Question: My Access database (2007) has Four tables; Customer, Supplier, Account, and AccountAgeing
AccountAgeing has a composite key made up of the foreign keys of two of the other tables, plus a date. i.e.;
AsAtDate, SupplierID, AccountNumber
I am importing data from excel via a temporary table, and my parent tables (Customers, Suppliers, Accounts) are importing well.
However importing AccountAgeing from my tempTable continually has a key violation. Of 749 possible imports, 746 violate the key. A query to test was:
'''
SELECT DISTINCT tempTable.[SupplierID], #31/7/14#, tempTable.[AccountNumber]
FROM tempTable;
'''
This returned 749 records (all of them). If this is the case, how do I have a key violation??
The composite key fields are all indexed, with duplicates OK. There is no data in the destination table

I have date and [Account Number] indexed as these are the fields searches will be on.
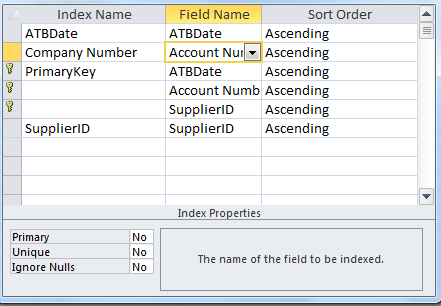
Answer: Here is a sequence of some troubleshooting steps you can try.
1. Remove the primary key from your target table and populate it. If you can't populate the target table, your problem may not be the key itself, and may become apparent based on error messages you receive.
2. If the target table does populate, try adding your desired composite key to the already populated target table.
3. If you are unable to add the key, re-run your "select distinct" query on the populated target table.
4. If you don't select 749 distinct rows, visually inspect the table contents to see what's going on.
These steps should lead you to some insight. Just a guess - but it sounds possible that you may have a data type mismatch somewhere. In cases like this, Access will sometimes convert data on the fly and insert it without giving an error. But in the process the nature of the data are changed, resulting in a key violation in the target table.
I'm curious to hear what you find. Please post a comment when you figure out what the problem is.
Hope it helps. Good luck with the troubleshooting.